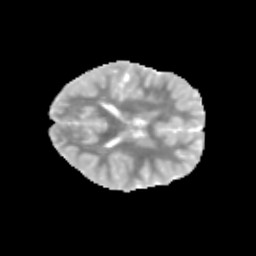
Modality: MD
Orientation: axial
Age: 8
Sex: female
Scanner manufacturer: siemens
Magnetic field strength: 3 T
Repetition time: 3.8 s
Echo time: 0.07 s